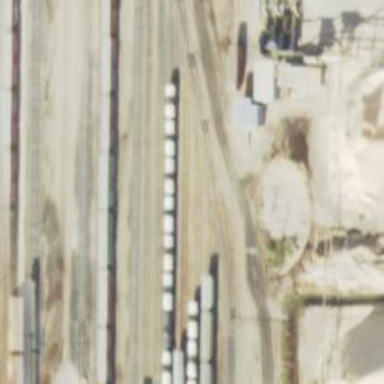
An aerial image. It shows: Railway yard.